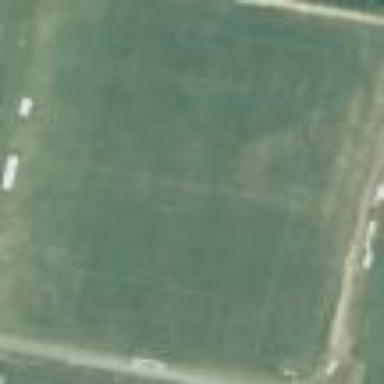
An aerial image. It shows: Soccer pitch for outdoor sports and leisure activities.